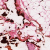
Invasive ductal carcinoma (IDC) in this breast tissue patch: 0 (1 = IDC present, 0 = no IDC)